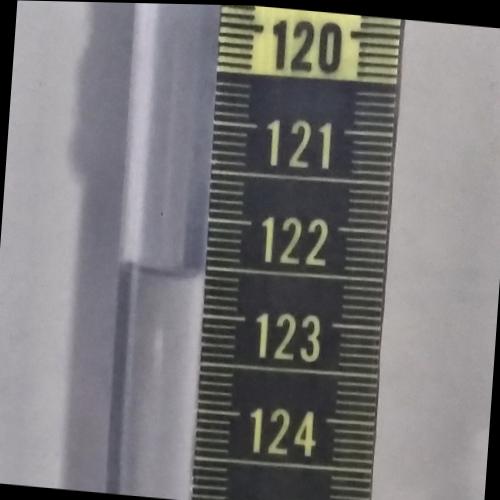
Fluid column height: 122.6 cm